Question: I have been having this issue for quite some time now and have been trying to find the problem but have come to no solution. I am hoping you can give me some insight as to fix this problem.
My live site is working on 1.8.1.0 with a custom theme from Emthemes (latest version). PHP Version 5.4.28. I have development sites running 1.9.0.1 right now and the issue was not fixed in the recent release. I also have my development sites running PHP Version 5.5.12 with no issues (for people looking at upgrading to latest PHP).
First, I contacted my Custom Theme provider and they stated the issue was with Magento base files since the "Your Checkout Progress" Panel does not work with Base theme either. Has anyone else experienced this?
Next, I have looked at every Forum post related to this issue and no solution worked for me.
I have researched other sites operating on Magento platform and the "Your Checkout Progress" Panel is working perfectly.
I am under the assumption from reading forums that the issue is either caused by opcheckout.js, checkout.xml or onepage.phtml but I have applied all of the fixes I found and nothing seems to cure this issue. I have also tried reverting to the base files but still nothing.
If you visit my website and add a product to cart then Proceed to Checkout you will notice the "Your Checkout Progress" does not update as you walk through the steps for Checkout.
My website is <URL>
Any help with fixing the "Your Checkout Progress" will be greatly appreciated.
Thanks,

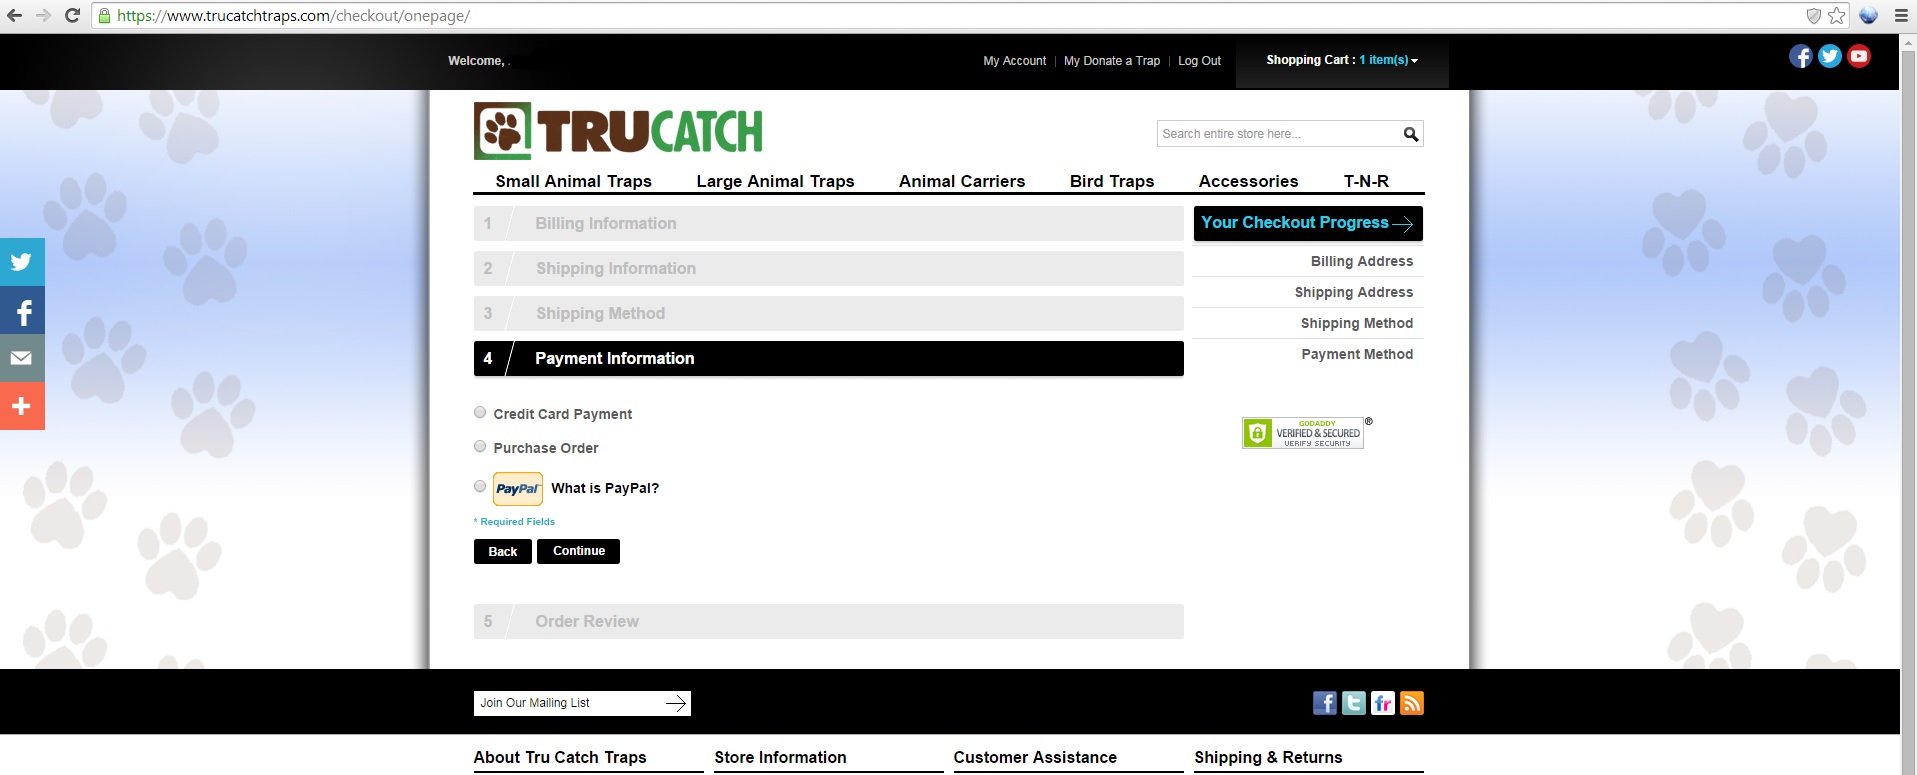
Answer: @user3383912 - Thank you for pointing me in the right direction.
I did not plan on trying this because when I talked to emthemes they said the issue was happening on the base theme as well. But when I disabled my theme, I noticed the "Your Checkout Progress" was actually working like it should.
After doing a little debugging, I noticed one of my extensions was overriding:
'''
checkout/onepage/billing.phtml and shipping.phtml
'''
So I hide these two files and brought the base billing.phtml and shipping.phtml just to make sure it would work, and voila everything was working like it should.
Then I noticed billing.phtml and shipping.phtml were extremely outdated (2009) so I updated with the new info from Magento 1.9.0.1 base files.
So I compared the two versions of the files and updated accordingly, I was still having issues. But what I did not realize is I have another extension working inside billing.phtml which was causing the issue in the first place. When I removed the 'Newsletter Opt-in' extension from billing.phtml everything was working again! So I have now moved the Newsletter Opt-in extension code to agreements.phtml and no problems.
FYI: Once I removed the Newsletter Opt-In code from my original outdated billing.phtml file, everything worked. So updating the file with the latest info from Magento 1.9.0.1 was not the solution but still needed to be done anyways.
This entire problem came from an extension that I did not even want to place on the website, but was told to do so...